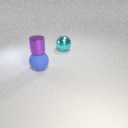
large blue rubber sphere below small purple metal cylinder